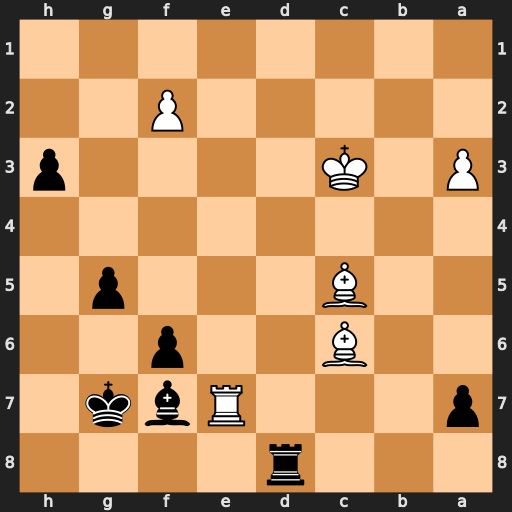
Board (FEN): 3r4/p3Rbk1/2B2p2/2B3p1/8/P1K4p/5P2/8
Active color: b
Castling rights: -
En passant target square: -
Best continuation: Rc8 Rxf7+ Kxf7